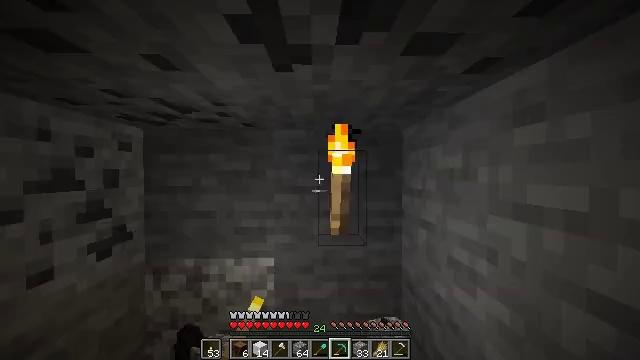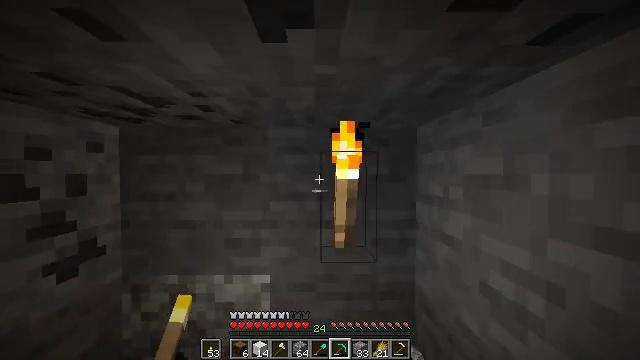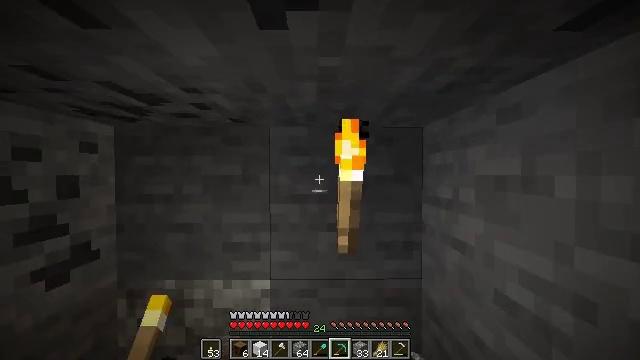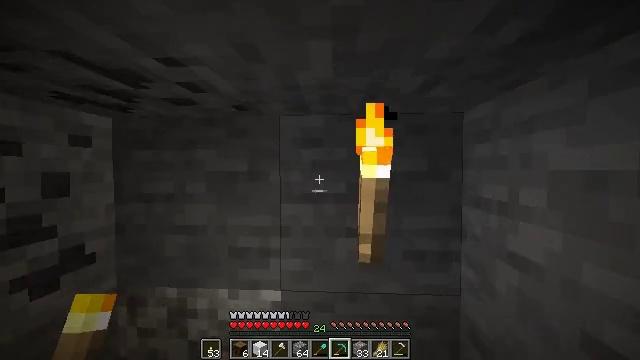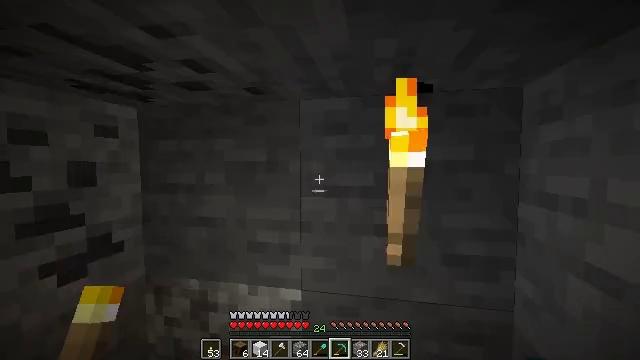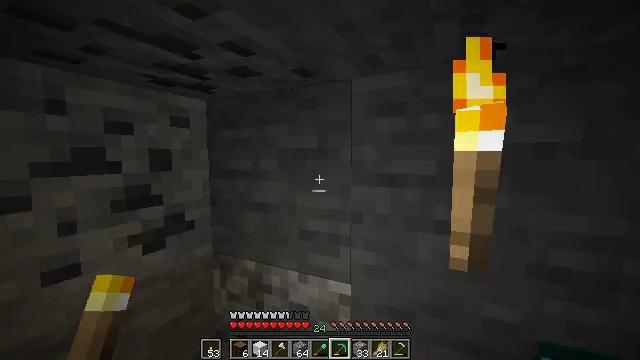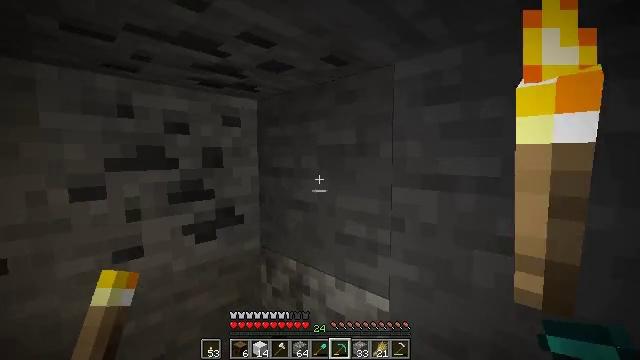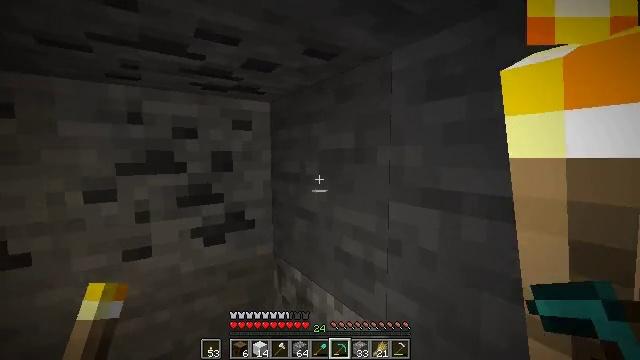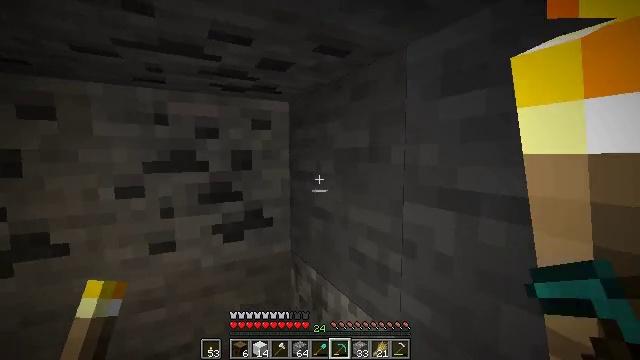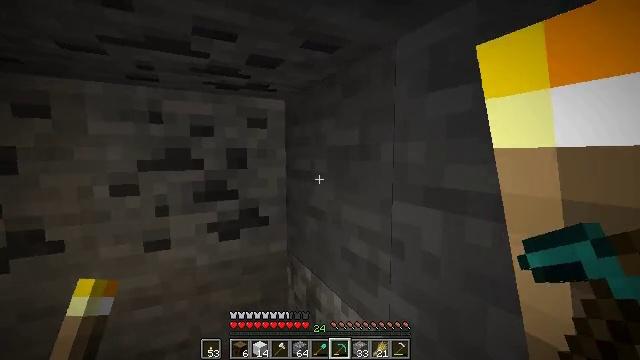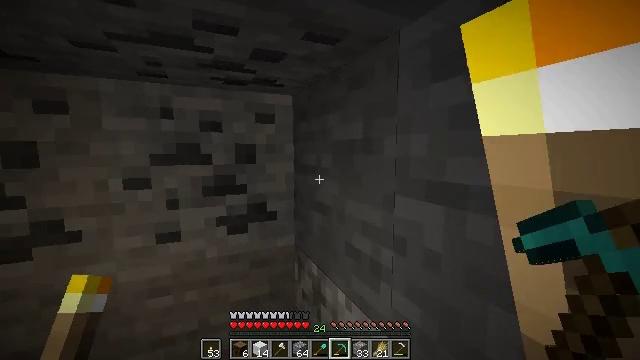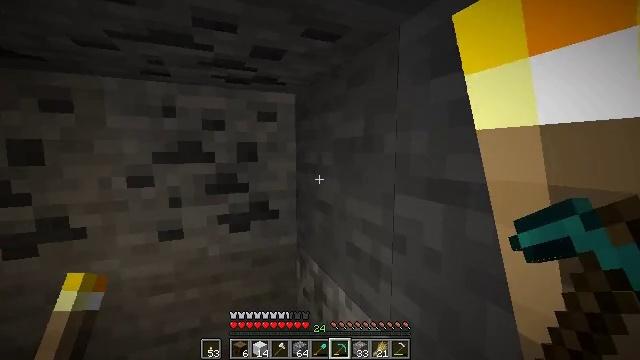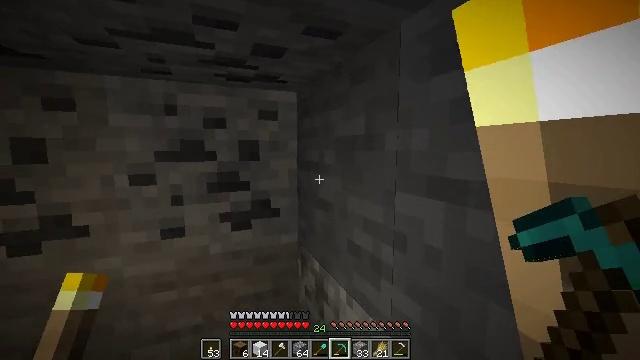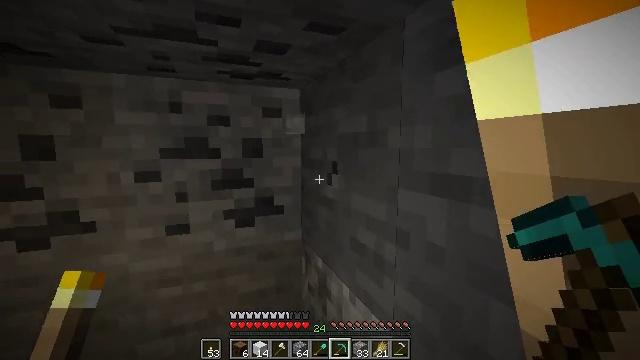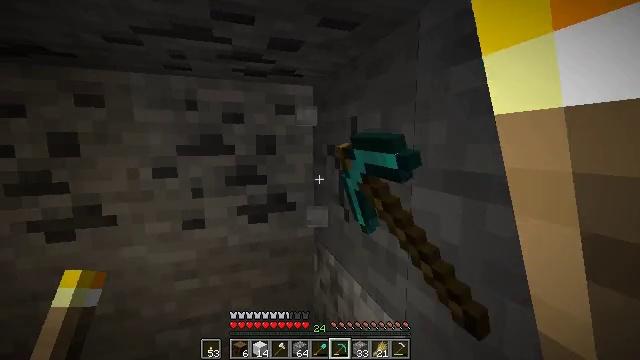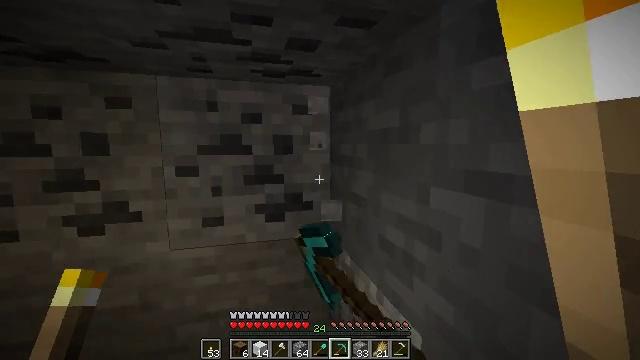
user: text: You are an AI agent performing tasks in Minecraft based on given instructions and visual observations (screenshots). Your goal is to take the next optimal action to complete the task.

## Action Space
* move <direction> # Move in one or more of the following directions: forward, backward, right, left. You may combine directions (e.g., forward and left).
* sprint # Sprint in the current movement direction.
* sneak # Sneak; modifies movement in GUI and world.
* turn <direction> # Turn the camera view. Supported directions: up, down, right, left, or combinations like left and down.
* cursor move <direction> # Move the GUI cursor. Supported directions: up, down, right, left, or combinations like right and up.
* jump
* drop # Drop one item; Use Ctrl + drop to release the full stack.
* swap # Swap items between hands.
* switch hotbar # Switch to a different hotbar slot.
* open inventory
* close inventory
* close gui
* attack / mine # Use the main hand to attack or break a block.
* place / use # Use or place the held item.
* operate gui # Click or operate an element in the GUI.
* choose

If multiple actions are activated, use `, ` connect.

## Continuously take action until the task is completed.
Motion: motion action
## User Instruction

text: Extract coal from the ore block.
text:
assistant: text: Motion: move forward
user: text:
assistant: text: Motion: move forward
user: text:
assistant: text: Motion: move forward and move right, turn left
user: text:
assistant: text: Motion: move forward and move right, turn left and down
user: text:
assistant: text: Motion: move forward and move right, turn left and down
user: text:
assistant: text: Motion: move forward and move right, turn left
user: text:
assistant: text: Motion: turn left
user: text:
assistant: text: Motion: turn left
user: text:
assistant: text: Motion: turn left
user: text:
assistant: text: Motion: turn left
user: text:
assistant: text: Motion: turn left
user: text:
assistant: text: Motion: no_op
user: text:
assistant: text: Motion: turn left, attack / mine
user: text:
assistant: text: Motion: turn left, attack / mine
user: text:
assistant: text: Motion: turn left, attack / mine
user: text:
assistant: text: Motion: turn left, attack / mine
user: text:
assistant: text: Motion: turn left, attack / mine
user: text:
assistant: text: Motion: turn left, attack / mine
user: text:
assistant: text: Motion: turn left, attack / mine
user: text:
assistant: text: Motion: attack / mine
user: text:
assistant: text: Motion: attack / mine
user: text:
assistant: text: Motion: attack / mine
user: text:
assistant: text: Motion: attack / mine
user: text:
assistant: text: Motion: attack / mine
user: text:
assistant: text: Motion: attack / mine
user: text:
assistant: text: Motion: attack / mine
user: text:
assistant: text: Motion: attack / mine
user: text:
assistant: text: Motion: attack / mine
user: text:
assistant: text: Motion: attack / mine
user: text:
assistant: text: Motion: move left, attack / mine